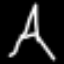
Label: The Eiffel Tower